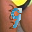
Label: 9